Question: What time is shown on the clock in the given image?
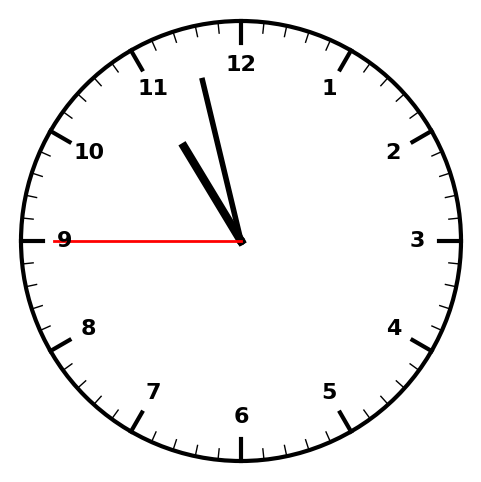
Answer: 10:57:45